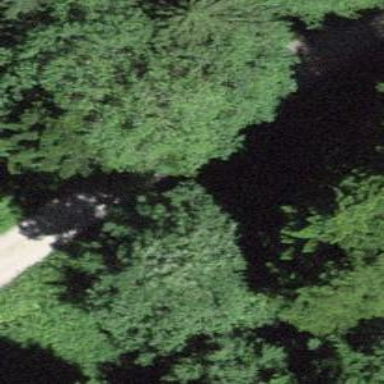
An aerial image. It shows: Culvert tunnel.